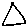
Label: triangle